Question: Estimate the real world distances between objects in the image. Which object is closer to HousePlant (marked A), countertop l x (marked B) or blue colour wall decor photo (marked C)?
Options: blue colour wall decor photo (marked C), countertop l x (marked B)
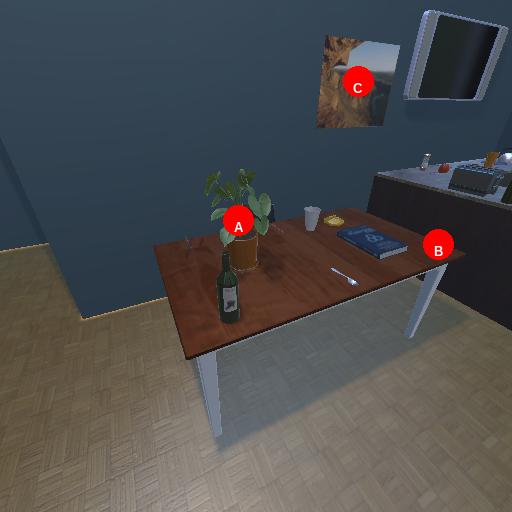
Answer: blue colour wall decor photo (marked C)